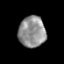
Tissue: prostate
Cell type: Others
Senescence score: 0.3211
Nuclear area (px): 819
Mean DAPI intensity: 144.985